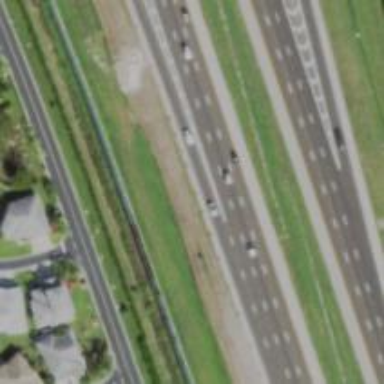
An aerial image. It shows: Asphalt motorway.